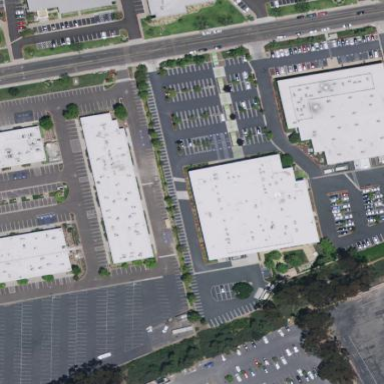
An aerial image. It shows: Industrial building.